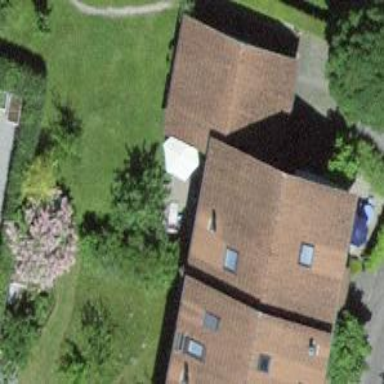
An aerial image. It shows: Residential building.